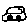
Label: car